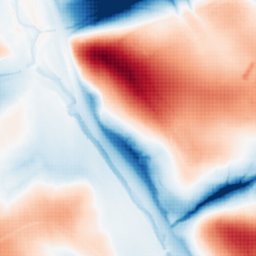
Category: classical
Decomposition family: gaussian_anisotropic
Decomposition parameters: sigma_x: 2
sigma_y: 50
Upsampling method: sinc_blackman
Upsampling parameters: scale: 8
kernel_size: 16
Upsampling scale: 8